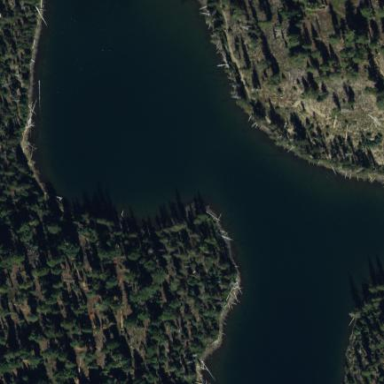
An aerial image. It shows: Serene lake.